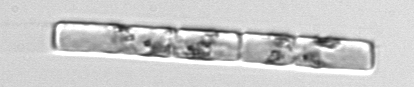
Label: Guinardia_delicatula